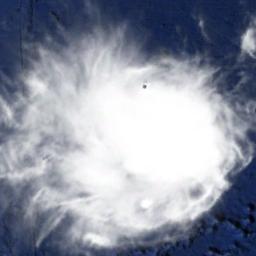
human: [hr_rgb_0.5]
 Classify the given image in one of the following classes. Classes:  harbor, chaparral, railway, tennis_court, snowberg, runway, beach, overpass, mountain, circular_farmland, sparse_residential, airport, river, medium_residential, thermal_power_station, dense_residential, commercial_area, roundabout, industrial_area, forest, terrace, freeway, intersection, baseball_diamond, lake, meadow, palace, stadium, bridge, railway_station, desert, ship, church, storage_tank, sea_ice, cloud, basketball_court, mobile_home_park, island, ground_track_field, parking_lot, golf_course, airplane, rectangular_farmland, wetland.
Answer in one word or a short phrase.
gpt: cloud